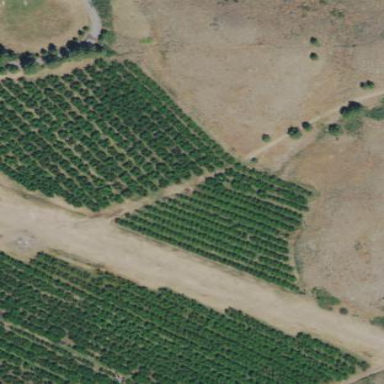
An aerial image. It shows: Orchard.